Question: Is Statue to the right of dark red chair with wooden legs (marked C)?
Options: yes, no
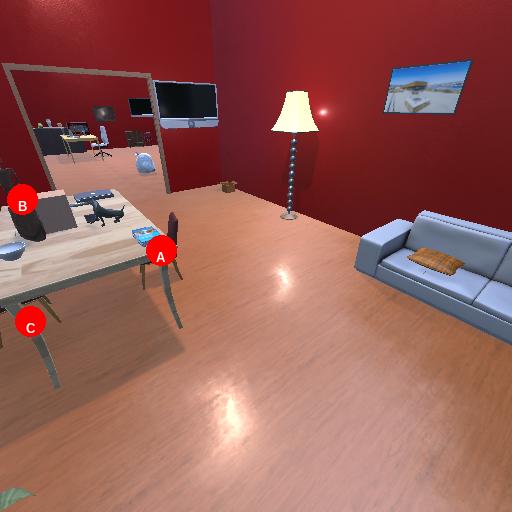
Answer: yes